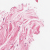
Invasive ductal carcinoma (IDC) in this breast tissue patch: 0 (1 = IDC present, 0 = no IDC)